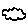
Label: cloud